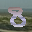
Label: 8